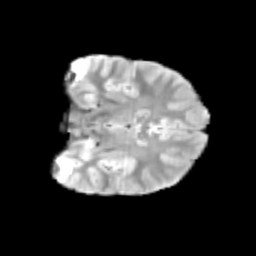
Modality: T2w
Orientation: coronal
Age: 9
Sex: male
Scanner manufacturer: siemens
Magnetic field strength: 3 T
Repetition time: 3.8 s
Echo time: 0.07 s